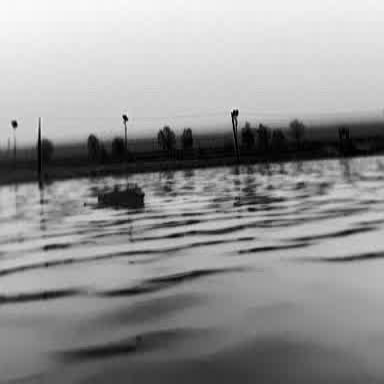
There is a container_ship in the infrared image.